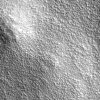
Atmospheric dust classification: not_dusty